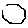
Label: hexagon